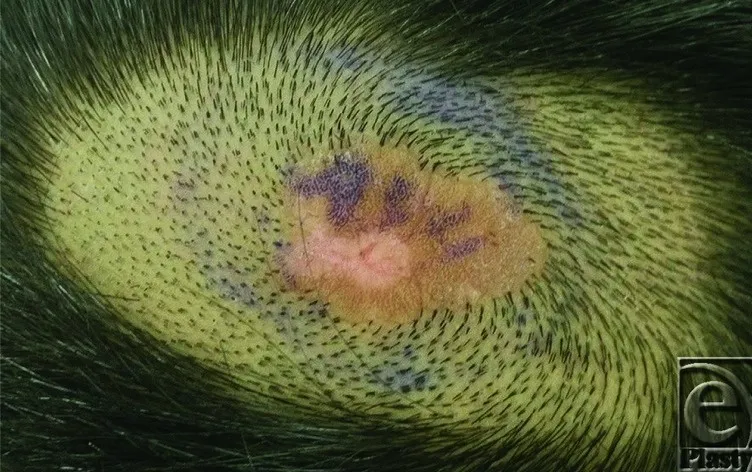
Enlarged view of scalp vertex lesion with a smooth, tan, plaque-like appearance.
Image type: medical_photograph (skin_photograph)